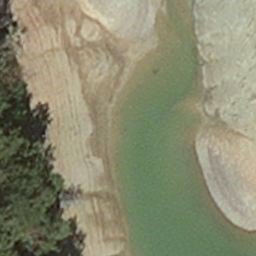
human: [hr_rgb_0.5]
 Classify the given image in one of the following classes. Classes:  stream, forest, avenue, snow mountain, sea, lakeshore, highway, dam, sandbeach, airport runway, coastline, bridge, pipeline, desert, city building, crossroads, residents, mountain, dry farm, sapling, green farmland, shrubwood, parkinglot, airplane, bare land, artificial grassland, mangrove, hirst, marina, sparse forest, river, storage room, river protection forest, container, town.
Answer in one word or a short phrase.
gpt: hirst